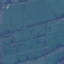
Land use / land cover class: Pasture